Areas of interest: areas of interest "Sport and cultural"
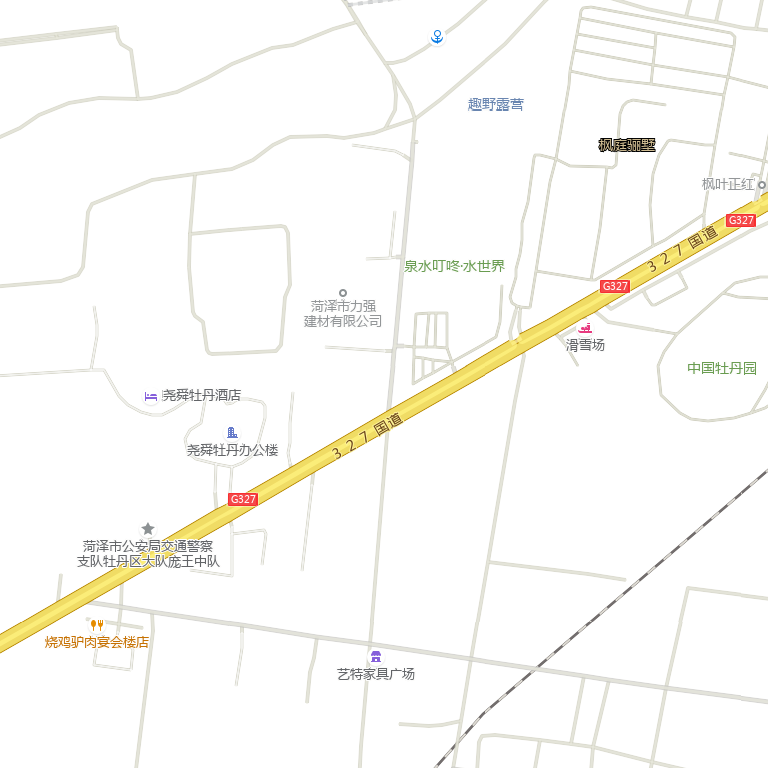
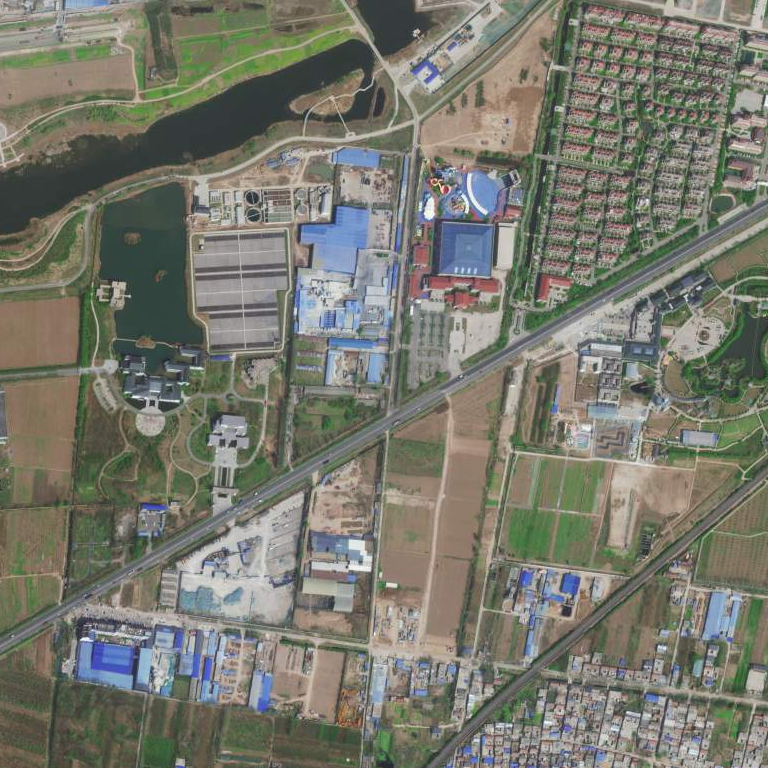